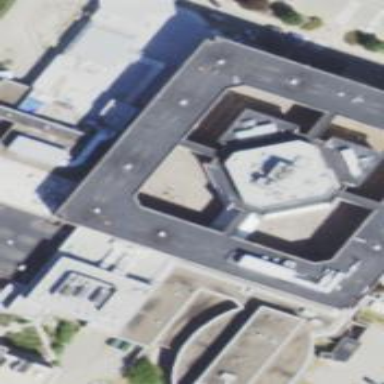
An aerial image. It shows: Hospital building.